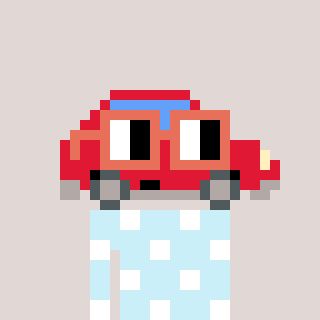
a pixel art character with square orange glasses, a car-shaped head and a cold-colored body on a warm background